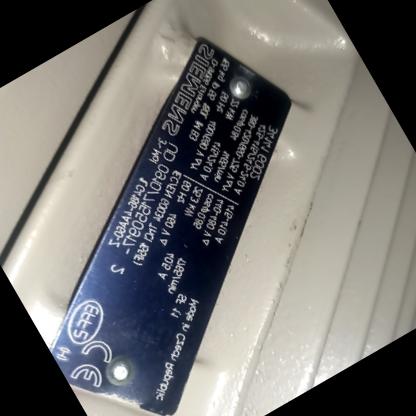
Klasa: tabliczka-znamionowa